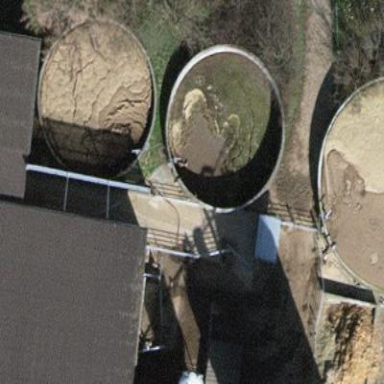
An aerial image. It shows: Storage tank that is man-made.